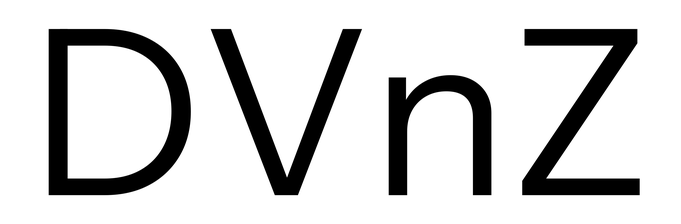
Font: InstrumentSans_Regular